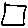
Label: square